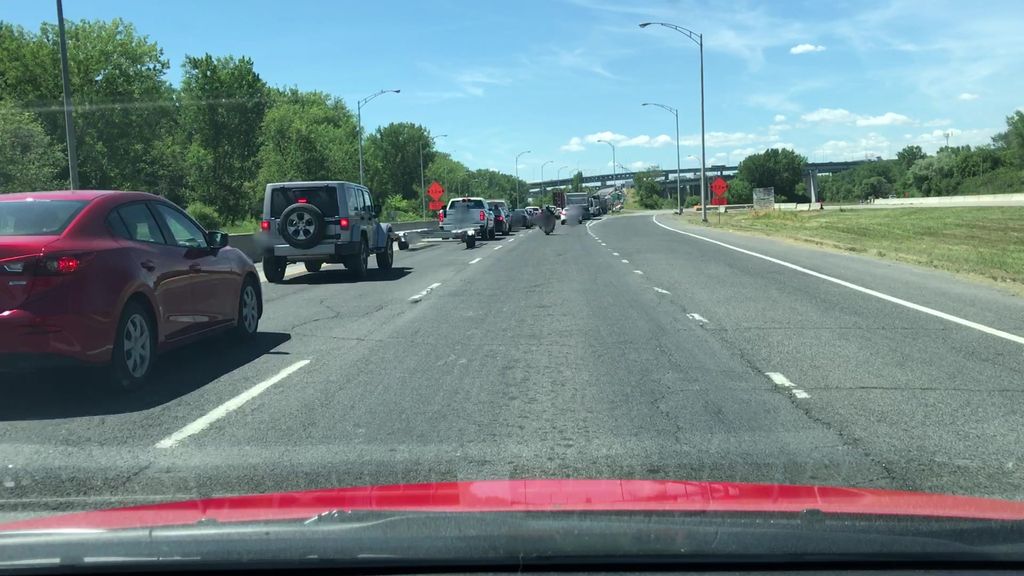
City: montreal